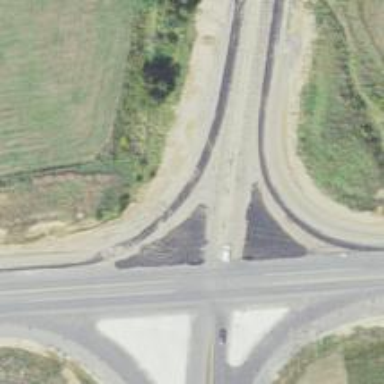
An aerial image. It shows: Trunk link highway.